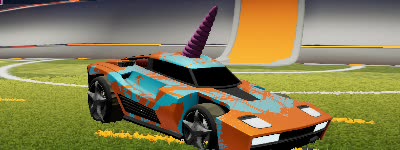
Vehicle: breakout